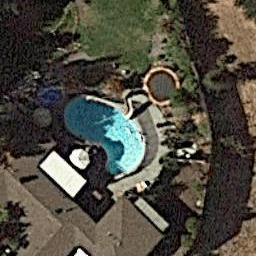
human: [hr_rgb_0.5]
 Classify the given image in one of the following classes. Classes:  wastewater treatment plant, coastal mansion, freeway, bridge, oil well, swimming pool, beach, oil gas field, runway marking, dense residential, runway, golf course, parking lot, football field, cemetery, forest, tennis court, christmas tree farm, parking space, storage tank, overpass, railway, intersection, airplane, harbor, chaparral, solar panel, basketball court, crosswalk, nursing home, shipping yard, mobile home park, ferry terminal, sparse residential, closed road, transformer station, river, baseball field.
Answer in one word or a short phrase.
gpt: swimming pool